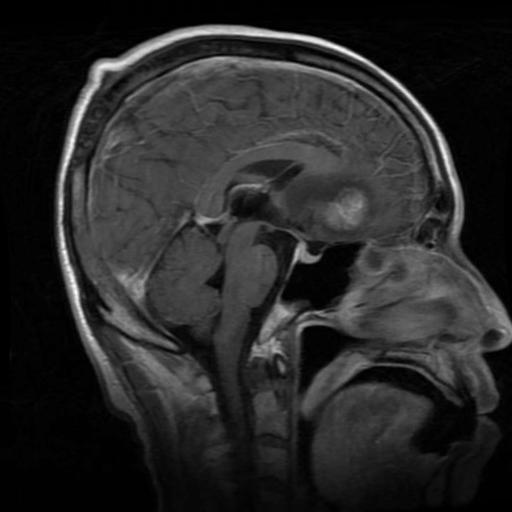
Label: meningioma